Question: All of a sudden, my intellisense window in VS2010 Express has a input field which has exactly what I'm typing. This wouldn't bother me, except that now space doesn't commit the selected choice that intellisense gives me.
Also note that the option in Tools-Options-Text Editor-C#-IntelliSense does have the "Comitted by pressing the spacebar" checked, yet it doesn't work.

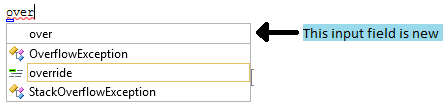
Answer: Looks like you've messed with completion mode at some point. This can be changed by going to Edit -> IntelliSense -> Toggle Completion Mode or by just hitting Ctrl + Alt + Space